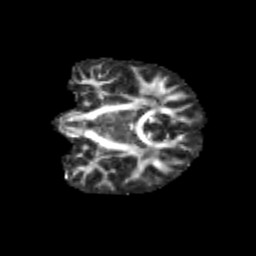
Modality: FA
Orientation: coronal
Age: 12
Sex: male
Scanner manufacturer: siemens
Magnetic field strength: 3 T
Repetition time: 3.8 s
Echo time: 0.07 s